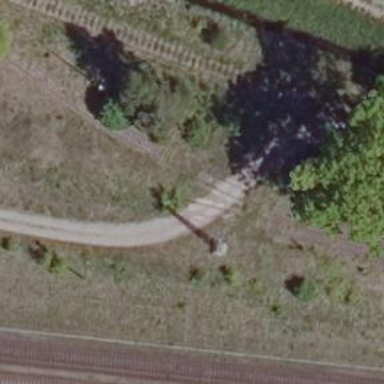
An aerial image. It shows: Well-maintained track road with grade 1 tracktype.